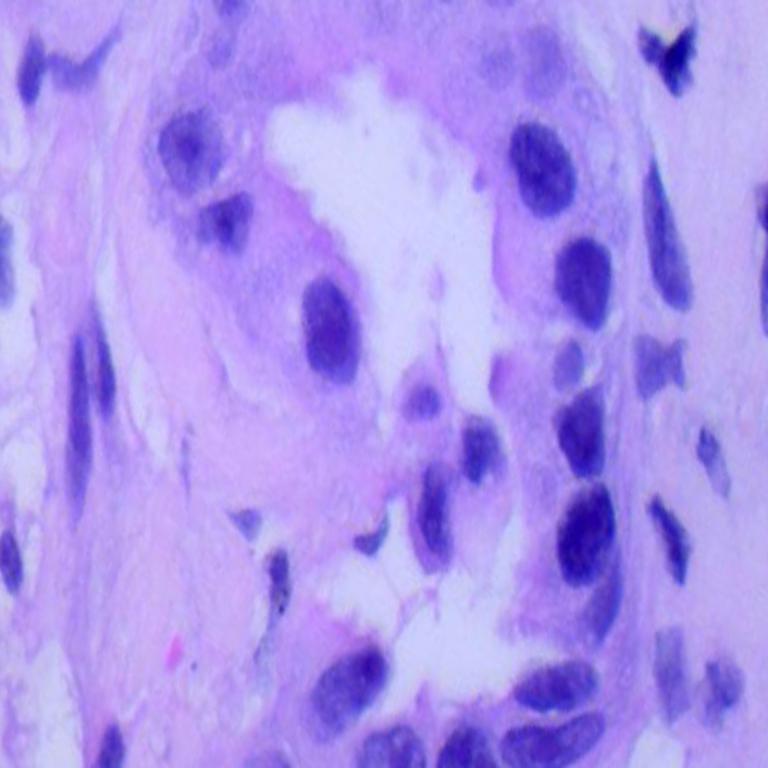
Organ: lung
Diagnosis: adenocarcinomas